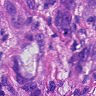
Metastatic tissue present: yes